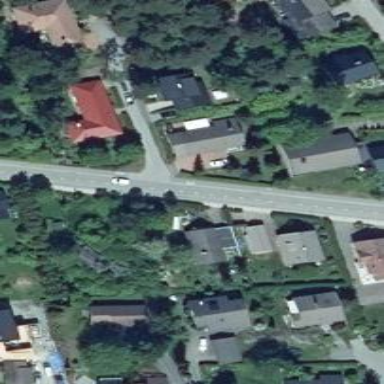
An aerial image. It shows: Asphalt road designated as living street.